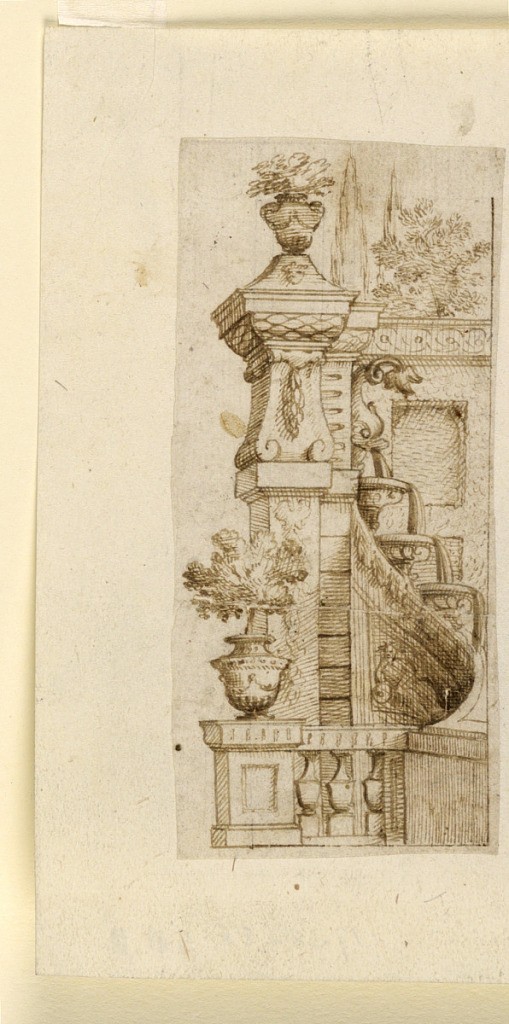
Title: Stage Design: Side Wing for Garden Architecture
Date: ca. 1675 - 1690
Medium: Pen and bistre on paper
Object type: Drawing
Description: Vertical rectangle showing half a wall fountain wall and a balustrade with flowers. Framing line below and at right.